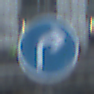
Verkehrszeichen: VorgeschriebeneFahrtrichtungRechts
Umgebung: Outdoor, Urban
Tageszeit: MorningAfternoon
Wetter: PartlyCloudy
Licht: Natural
Jahreszeit: NotSpecified
Kontrast: LowContrast